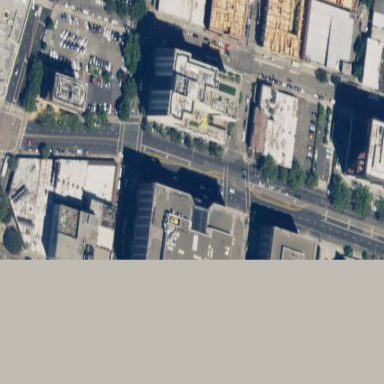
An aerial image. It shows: Office building.